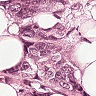
Metastatic tissue present: yes